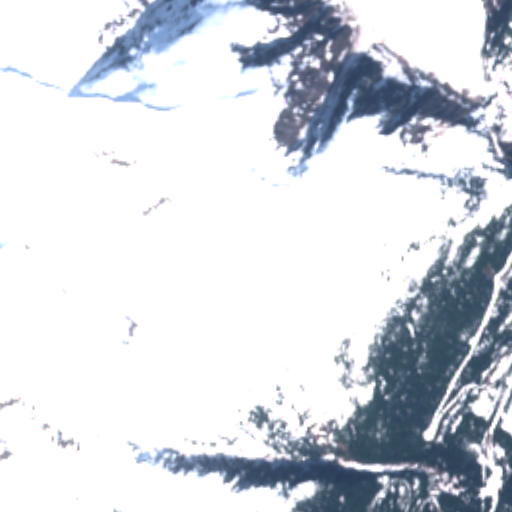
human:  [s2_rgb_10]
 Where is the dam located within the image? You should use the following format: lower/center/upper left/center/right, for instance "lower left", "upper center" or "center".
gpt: The dam is located in the upper right of the image.
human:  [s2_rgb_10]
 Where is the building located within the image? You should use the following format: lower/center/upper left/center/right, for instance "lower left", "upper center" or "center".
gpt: The building is located in the upper right of the image.
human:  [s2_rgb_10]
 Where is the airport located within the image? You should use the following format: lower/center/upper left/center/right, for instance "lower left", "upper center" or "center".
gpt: There is no airport in the image.